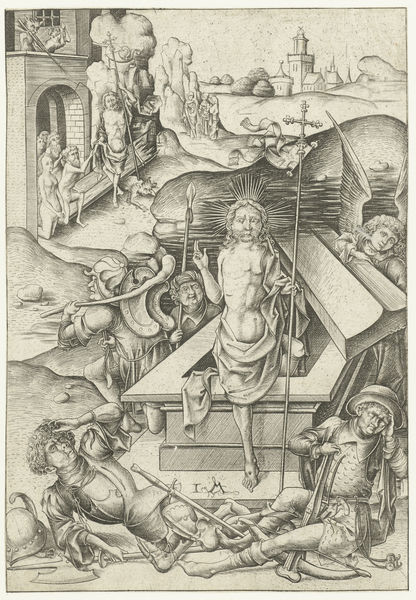
Titel: De opstanding
Künstler: Israhel van Meckenem
Standort: Amsterdam
Institution: Rijksmuseum
Schlagwörter: felsen, feuer, flügel, wasser, see, stadt, haus, gericht, rauch, turm, engel, stab, brand, soldaten, kreuz, radierung, stich, schwert, heiligenschein, sarg, christus, grab, jesus, apokalypse, teufel, grad, armbrust, jünger, auferstehung, sarkophag, sezene, sünder, pest, jüngstes, im, osern